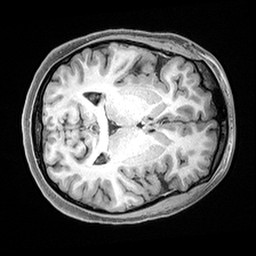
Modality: T1w
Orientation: axial
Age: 18
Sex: female
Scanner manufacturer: siemens
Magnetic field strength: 3 T
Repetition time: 2.4 s
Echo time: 0.00217 s